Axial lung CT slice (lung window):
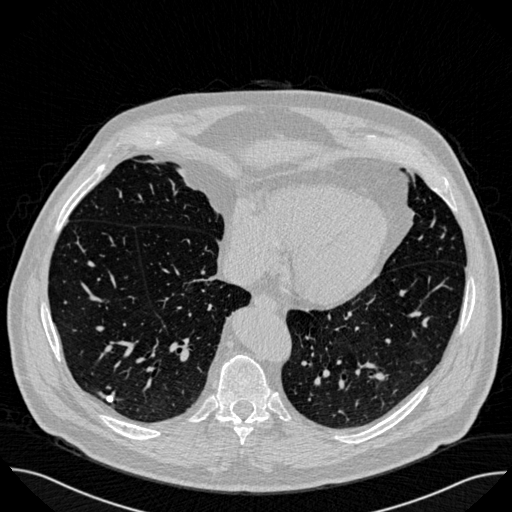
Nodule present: yes
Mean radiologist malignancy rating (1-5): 1